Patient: sex M, age 71
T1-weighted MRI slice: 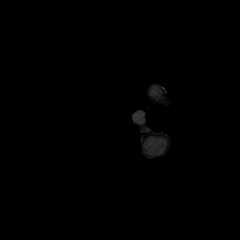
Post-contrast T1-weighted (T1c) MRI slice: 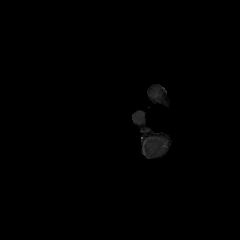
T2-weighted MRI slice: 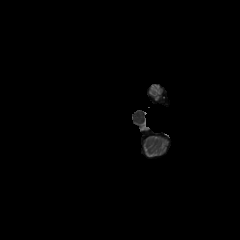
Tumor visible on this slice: no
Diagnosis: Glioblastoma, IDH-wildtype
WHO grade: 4